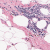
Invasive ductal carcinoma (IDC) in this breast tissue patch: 0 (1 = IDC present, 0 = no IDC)